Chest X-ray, AP view. Patient: 48 years old, sex F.
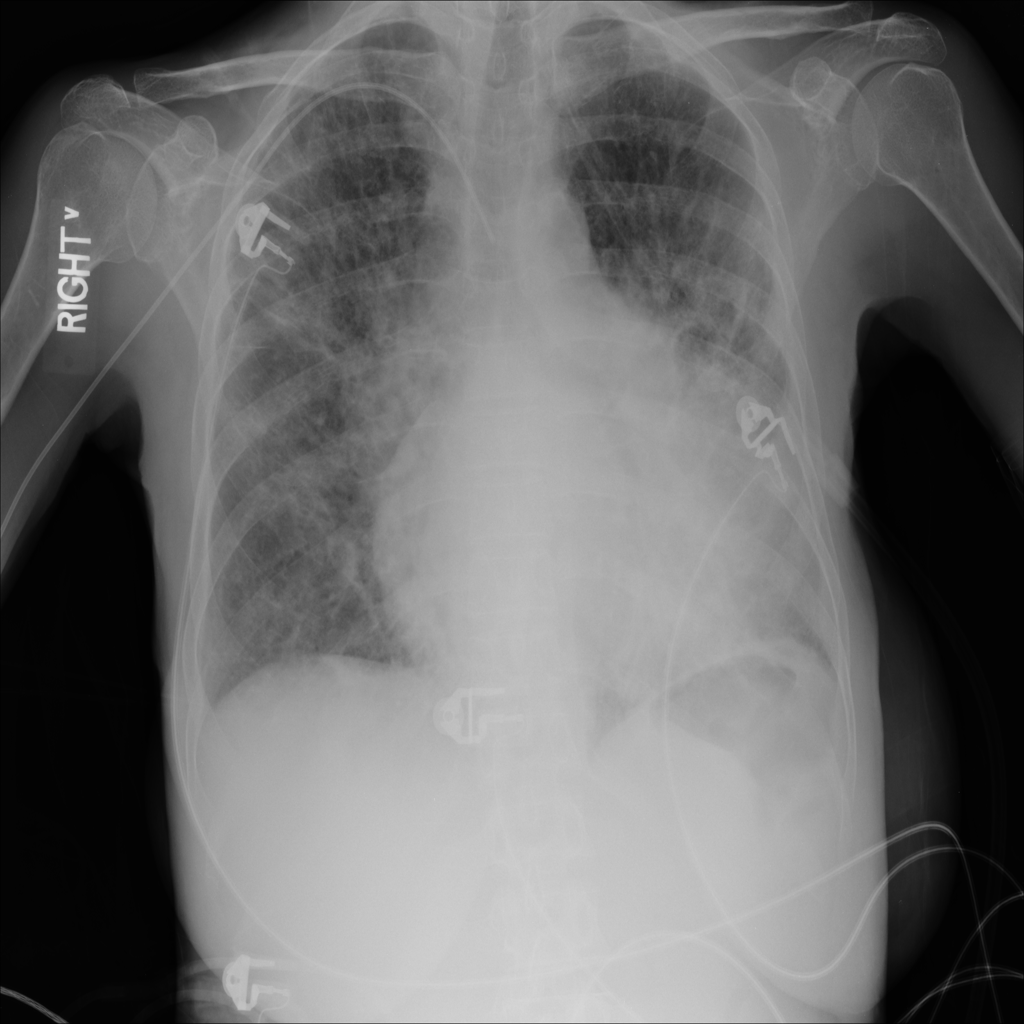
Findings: Cardiomegaly